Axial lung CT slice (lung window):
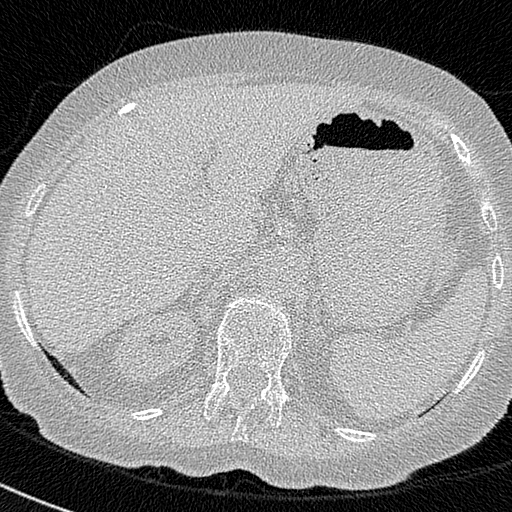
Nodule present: no